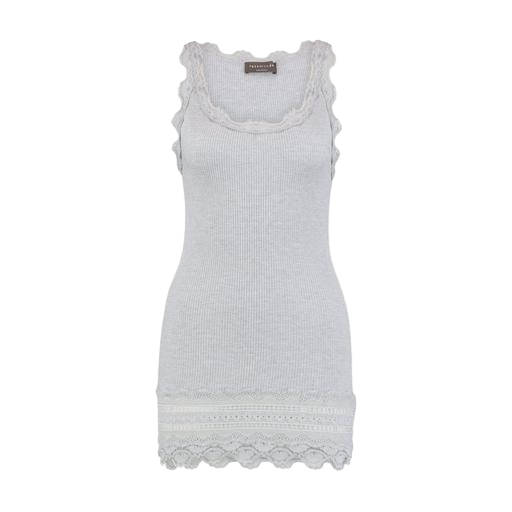
lace-trimmed ribbed tank, gray lace-trim top, gray lace-trimmed top, white background